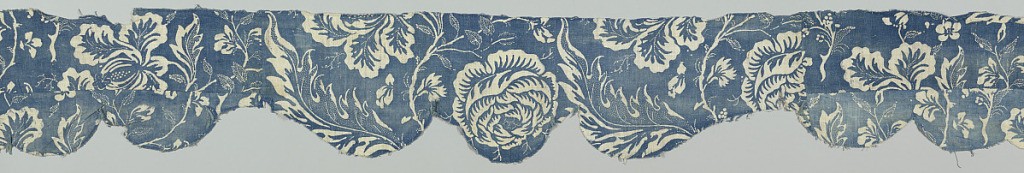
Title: Valance
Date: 18th century
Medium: cotton Technique: block printed with resist paste and immersion dyed in indigo, plain weave
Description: Long valance-shaped fragment of coarse cotton. Design is incomplete, but shows a large floral motif and foliage. Background is blue and the design is reserved in white with blue accents and interior lines. Parts of the foliage are outlined in small white dots, and larger leaves contain interior decoration of white dots. The fragment might be the lining of a valance and is pieced with lighter shades of the same design to make a scalloped shape.